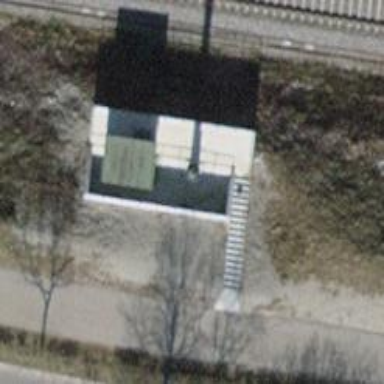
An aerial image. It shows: Mast tower used for communication.